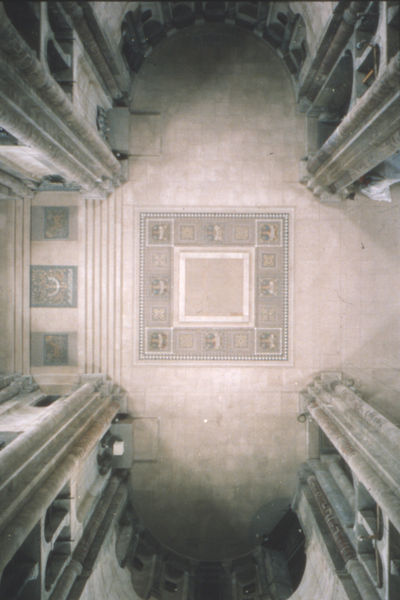
Titel: Groß St. Martin in Köln
Standort: Köln, Groß St. Martin (EU - D - NRW)
Schlagwörter: blau, vogel, fenster, grau, licht, marmor, pfeiler, säule, säulen, tür, blick, tier, muster, ornament, architektur, stein, steine, innenraum, vögel, kirche, boden, decke, innen, gotik, bogen, perspektive, fußboden, kuh, pilaster, vogelperspektive, rundbogen, treppe, treppen, ornamente, stufe, stufen, foto, oben, bögen, treppenstufen, gewölbe, draufsicht, deko, fliese, mosaik, kathedrale, quadrate, apsis, chor, kapelle, treppenstufe, quadrat, gothisch, quadratisch, bauwerk, lisene, vierung, querschiff, stiege, herab, bodenmosaik, kapellenkranz, herunter, römischer tempel, verbundpfeiler, lisen, blick aus der höhe, osaik, innenraum perspektive